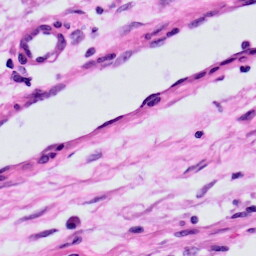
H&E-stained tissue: Skin